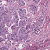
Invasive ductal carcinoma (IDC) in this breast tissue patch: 1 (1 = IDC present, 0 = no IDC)